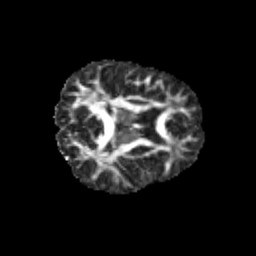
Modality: FA
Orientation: axial
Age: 11
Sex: male
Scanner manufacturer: siemens
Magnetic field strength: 3 T
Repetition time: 3.8 s
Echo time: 0.07 s